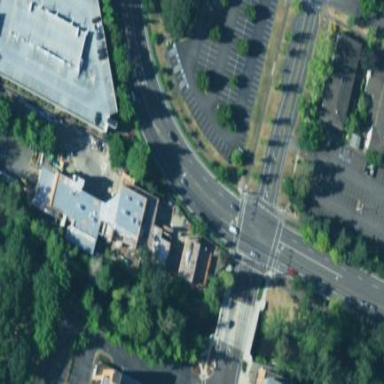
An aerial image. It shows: Building.